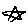
Label: star